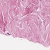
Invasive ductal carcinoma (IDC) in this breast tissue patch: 0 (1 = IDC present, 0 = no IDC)